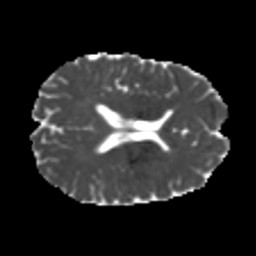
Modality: MD
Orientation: axial
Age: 21
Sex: male
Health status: healthy
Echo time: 0.074 s